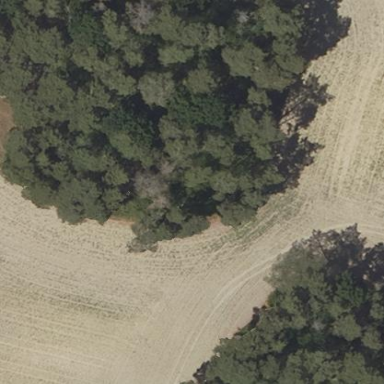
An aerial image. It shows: Mixed leaf-type forest area.